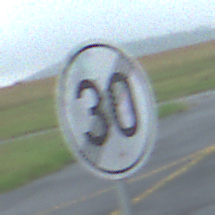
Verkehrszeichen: EndeGeschwindigkeit30
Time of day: Midday
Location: Outdoor (Suburban)
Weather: Overcast
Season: NotSpecified
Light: Natural